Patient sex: M
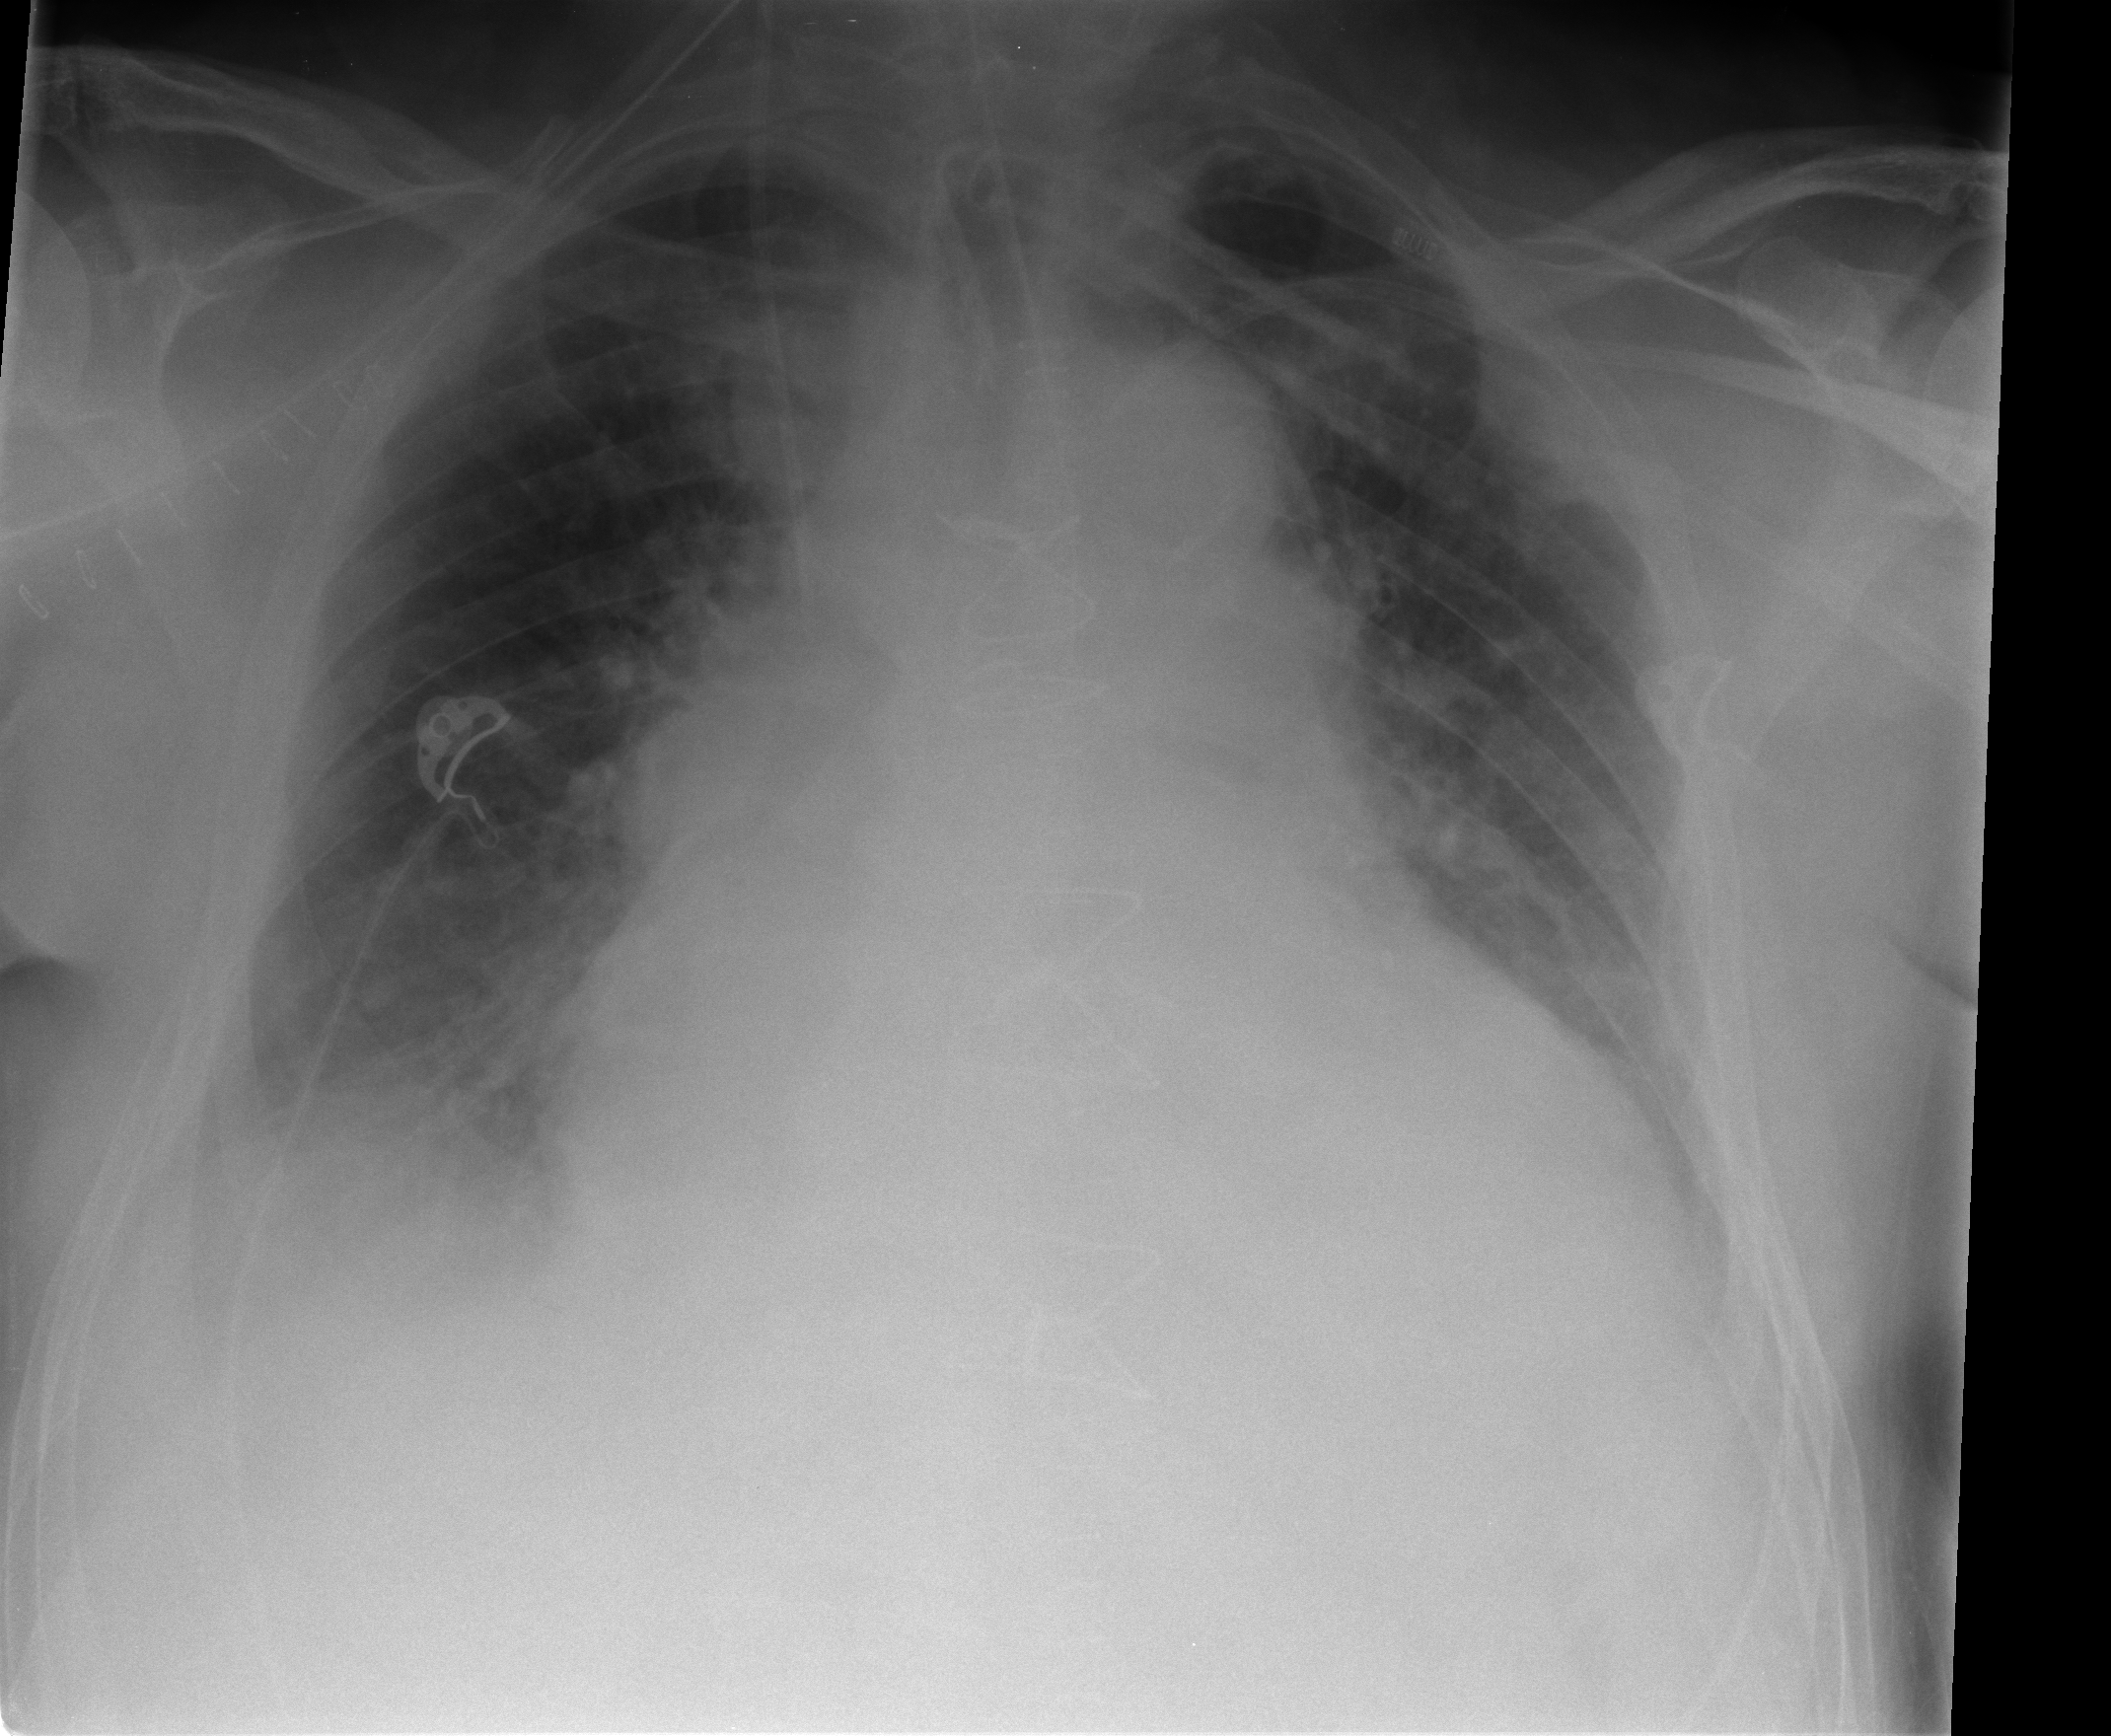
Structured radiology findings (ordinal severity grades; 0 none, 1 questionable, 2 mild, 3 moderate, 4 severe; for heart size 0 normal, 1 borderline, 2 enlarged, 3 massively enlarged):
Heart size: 3
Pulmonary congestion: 3
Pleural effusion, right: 2
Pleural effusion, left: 2
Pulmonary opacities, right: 2
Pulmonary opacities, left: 2
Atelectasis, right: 2
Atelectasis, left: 2